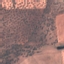
Land use / land cover class: PermanentCrop